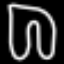
Label: pants